Field crop: maize
Growth stage: 2
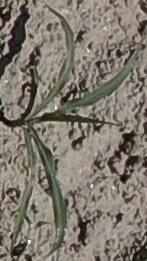
Species: sorghum